Aerial crown-view tile of a tropical tree (Barro Colorado Island, Panama), acquired 20241112:
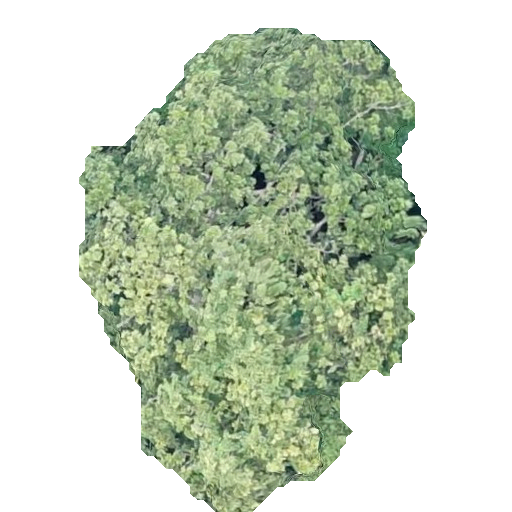
Species: Anacardium excelsum
GBIF accepted scientific name: Anacardium excelsum
Crown area: 185.218 m²